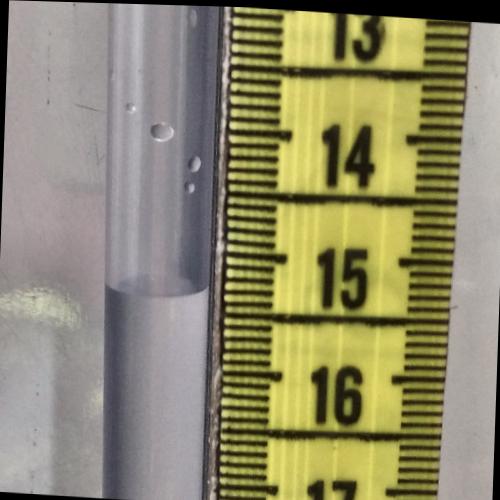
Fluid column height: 15.3 cm